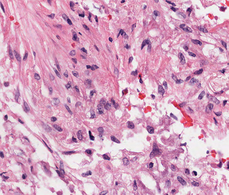
Tumor epithelial tissue: no
Tumor-associated stroma tissue: yes
Normal tissue: no